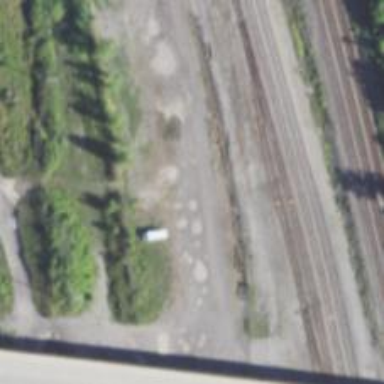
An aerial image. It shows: Railway yard used for servicing trains.